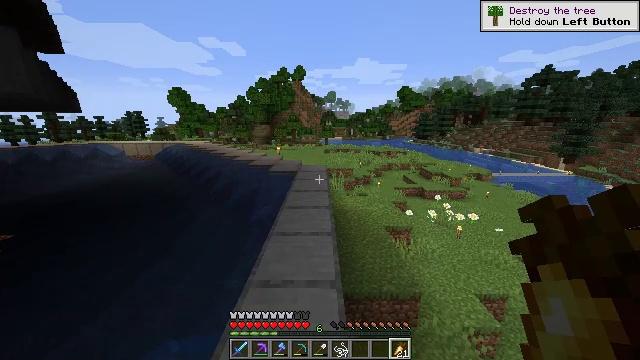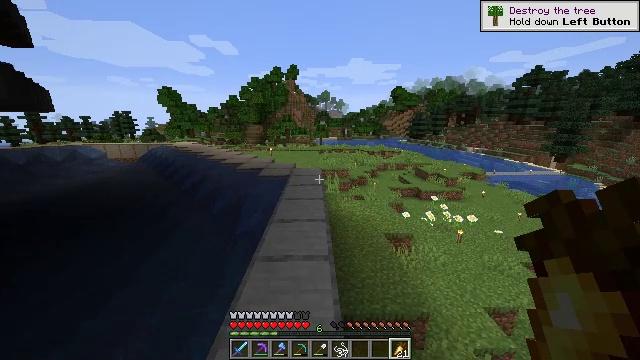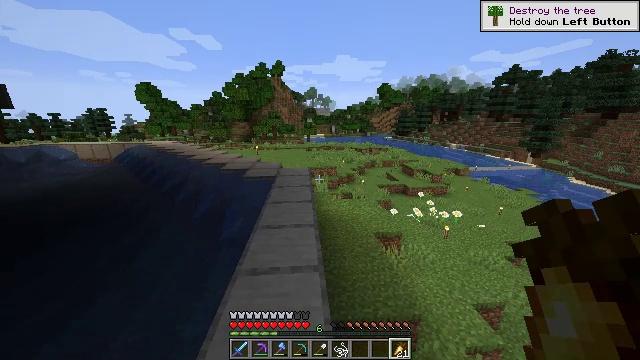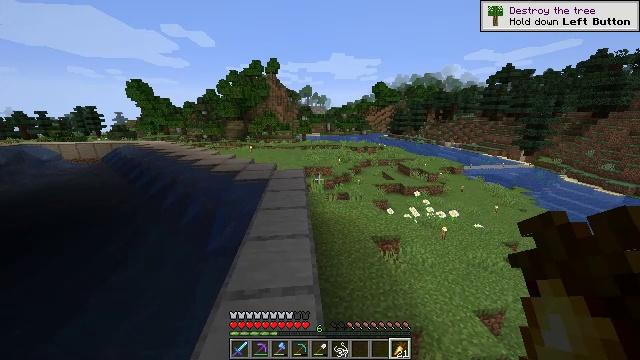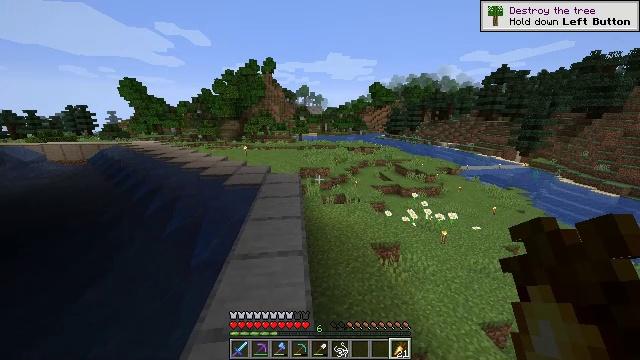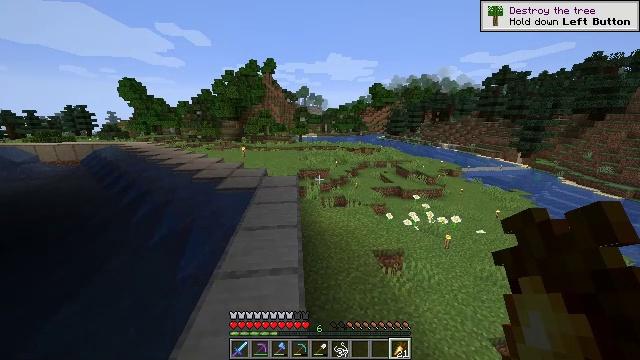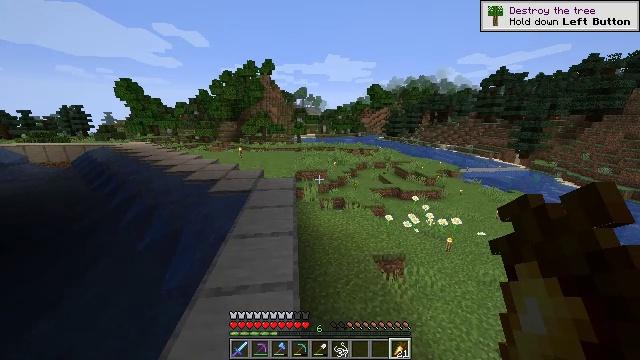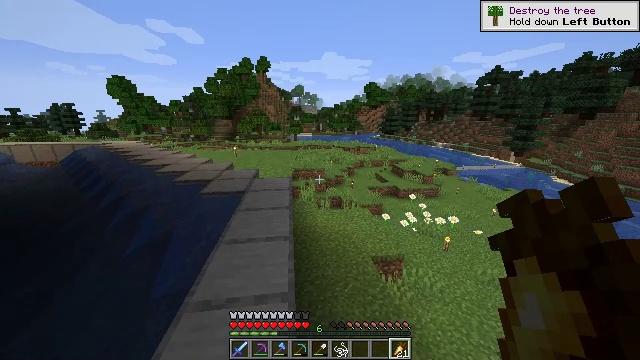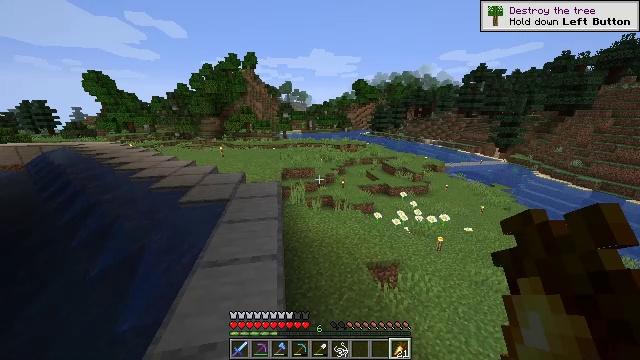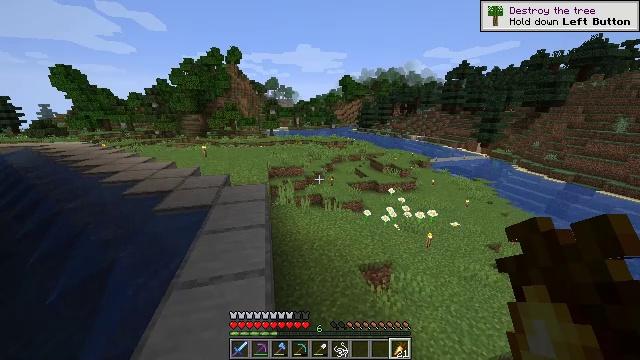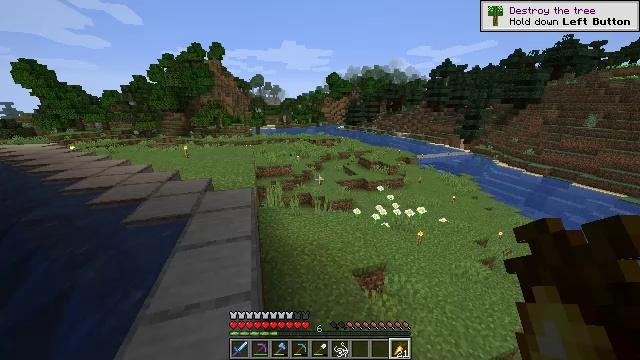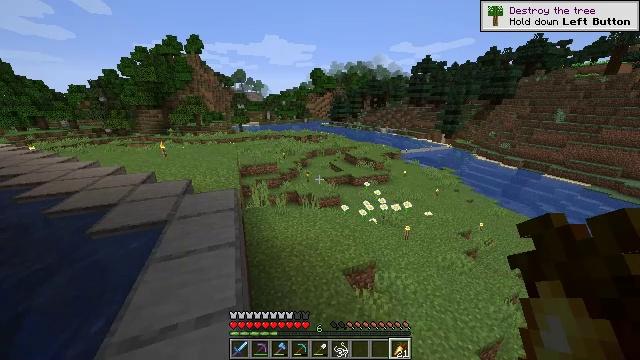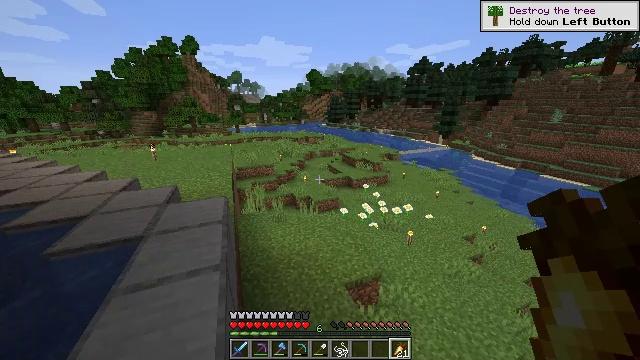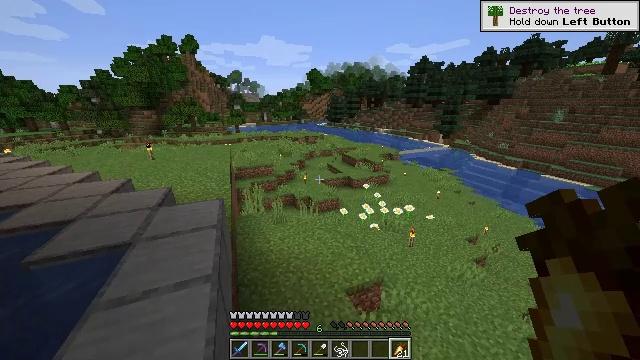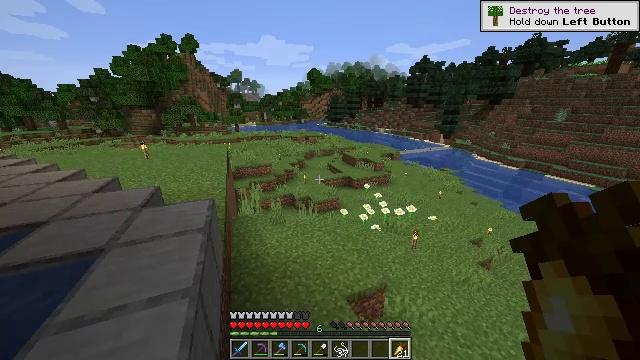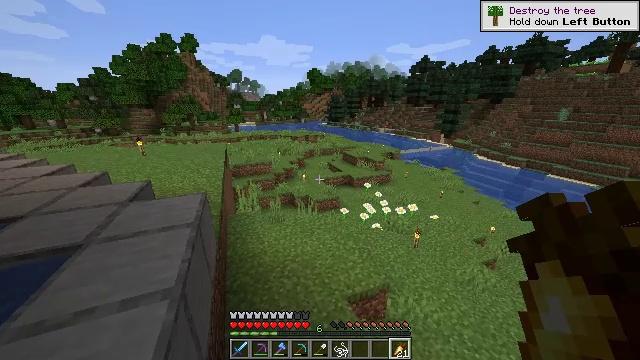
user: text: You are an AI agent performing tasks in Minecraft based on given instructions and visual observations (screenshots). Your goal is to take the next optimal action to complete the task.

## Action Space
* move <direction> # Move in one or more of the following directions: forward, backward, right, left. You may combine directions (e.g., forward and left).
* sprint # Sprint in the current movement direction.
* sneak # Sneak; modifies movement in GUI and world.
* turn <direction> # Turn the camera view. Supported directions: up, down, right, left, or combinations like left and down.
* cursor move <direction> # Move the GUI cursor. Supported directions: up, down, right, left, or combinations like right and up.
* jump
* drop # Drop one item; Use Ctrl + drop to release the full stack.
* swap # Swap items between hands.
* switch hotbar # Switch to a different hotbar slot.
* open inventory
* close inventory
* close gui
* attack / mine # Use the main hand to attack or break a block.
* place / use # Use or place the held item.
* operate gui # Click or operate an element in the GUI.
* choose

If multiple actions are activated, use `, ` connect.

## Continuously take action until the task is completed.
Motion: motion action
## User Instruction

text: Make smooth stone by smelting regular stone.
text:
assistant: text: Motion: move forward, sprint, turn right
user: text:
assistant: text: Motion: move forward, sprint, turn right
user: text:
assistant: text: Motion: move forward, turn right
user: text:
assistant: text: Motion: move forward
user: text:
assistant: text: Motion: move forward
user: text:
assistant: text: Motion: move forward
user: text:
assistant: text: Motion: move forward
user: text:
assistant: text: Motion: move forward, turn right
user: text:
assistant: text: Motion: move forward, turn right
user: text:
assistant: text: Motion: move forward, turn right
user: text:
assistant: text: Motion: move forward, sprint, turn right and down
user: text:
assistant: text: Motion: move forward, sprint
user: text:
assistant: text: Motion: move forward, sprint
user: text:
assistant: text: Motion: move forward, sprint
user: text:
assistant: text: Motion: move forward, sprint
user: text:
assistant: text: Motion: move forward, sprint
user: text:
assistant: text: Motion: move forward
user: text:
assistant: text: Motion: move forward
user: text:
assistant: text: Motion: move forward
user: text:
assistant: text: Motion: move forward
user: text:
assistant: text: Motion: move forward
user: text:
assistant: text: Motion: move forward
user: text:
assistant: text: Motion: move forward, turn right and down
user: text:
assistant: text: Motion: move forward, turn right
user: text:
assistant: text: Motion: move forward
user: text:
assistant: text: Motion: move forward
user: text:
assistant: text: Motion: move forward
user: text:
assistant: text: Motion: move forward
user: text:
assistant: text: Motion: move forward
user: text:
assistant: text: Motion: move forward